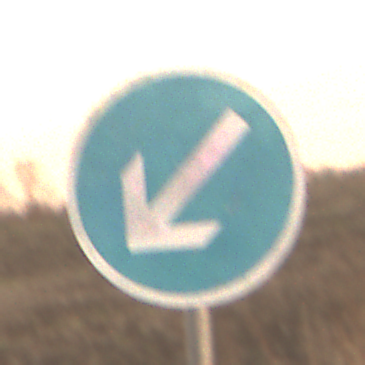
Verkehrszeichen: VorgeschriebeneVorbeifahrtLinks
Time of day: SunriseSunset
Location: Outdoor (Nature)
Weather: PartlyCloudy
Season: NotSpecified
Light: Natural